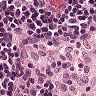
Metastatic tissue present: no